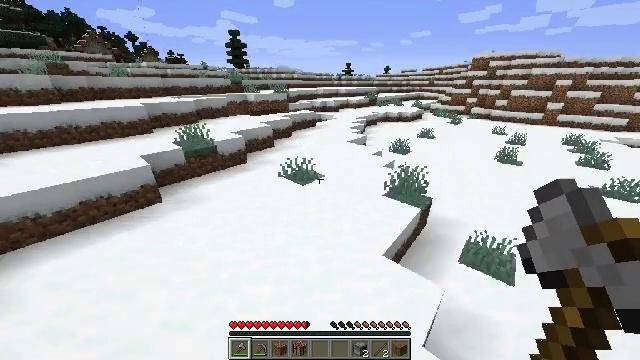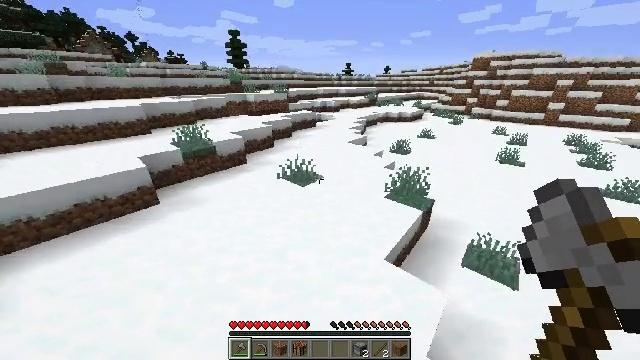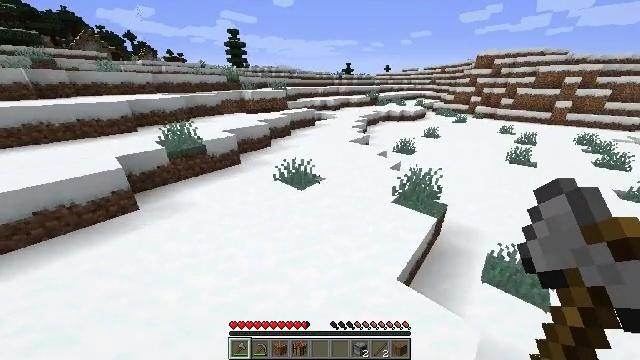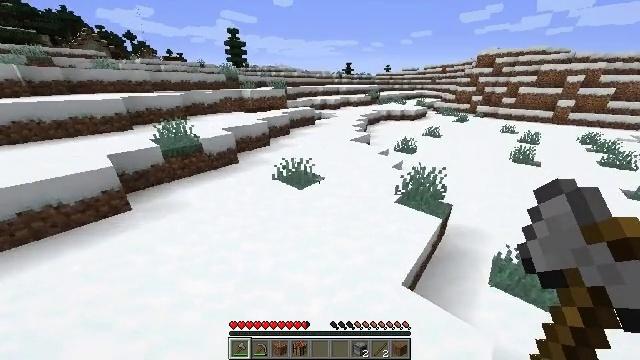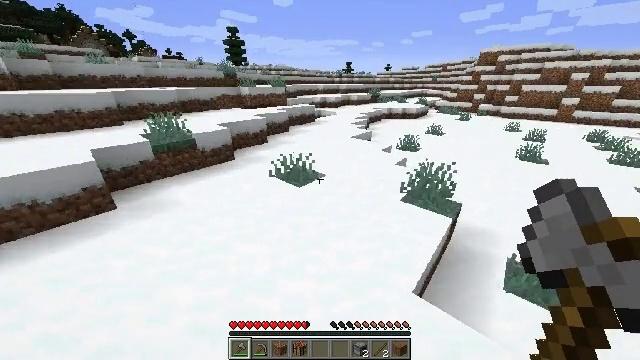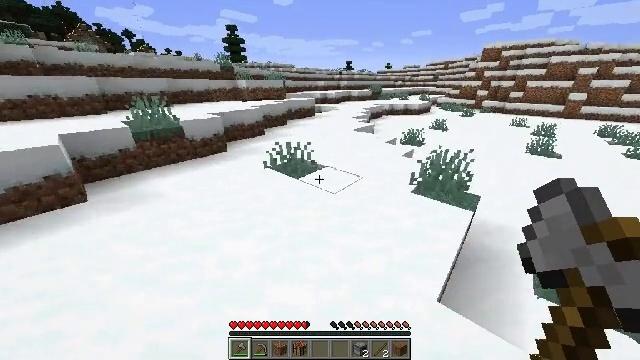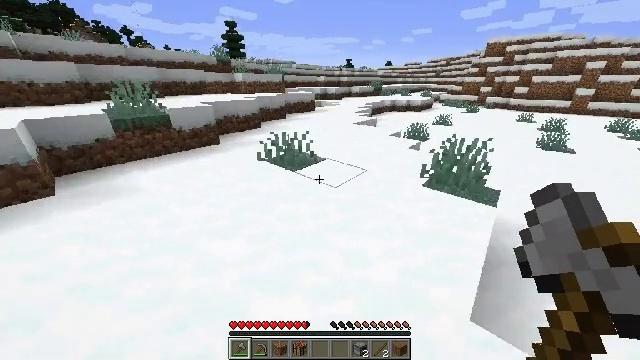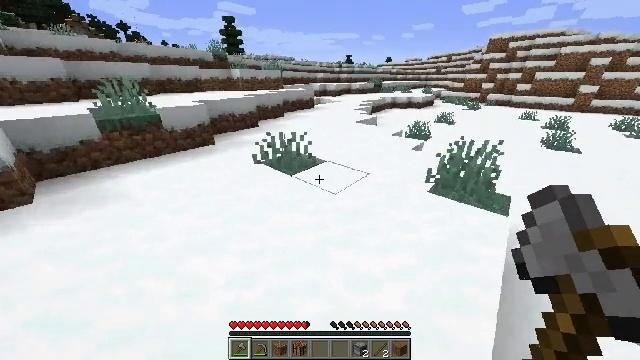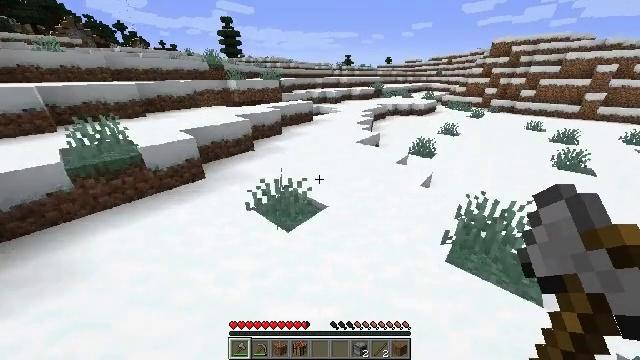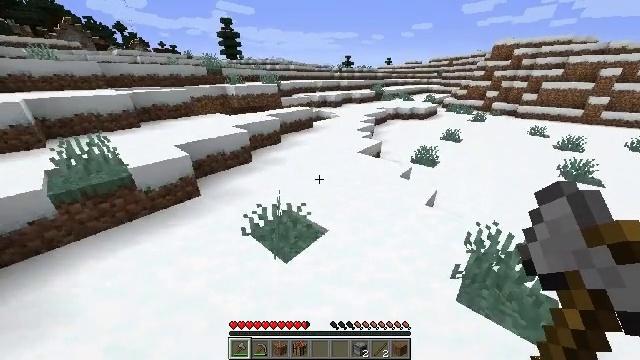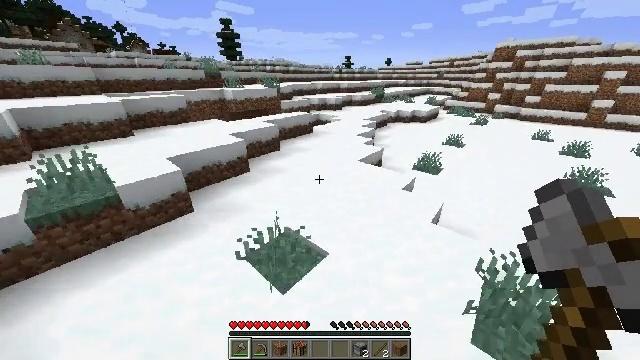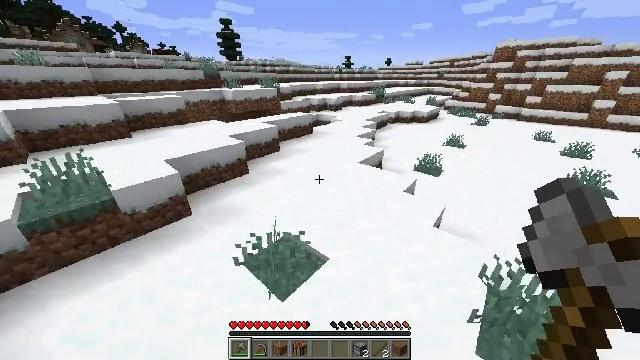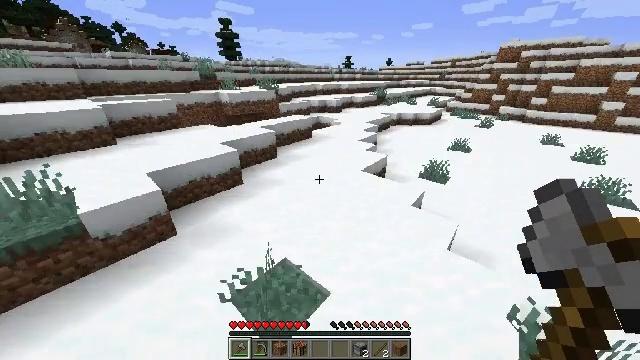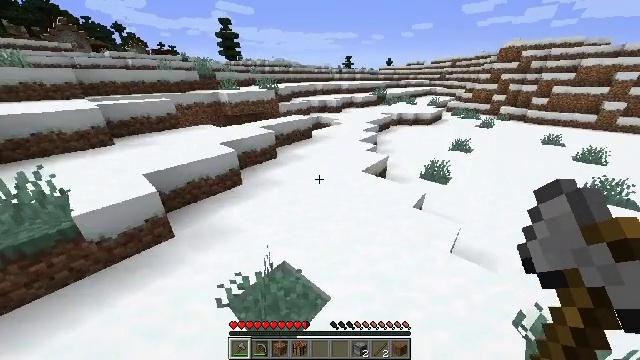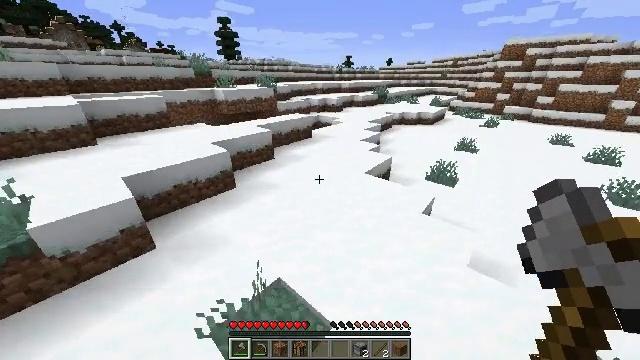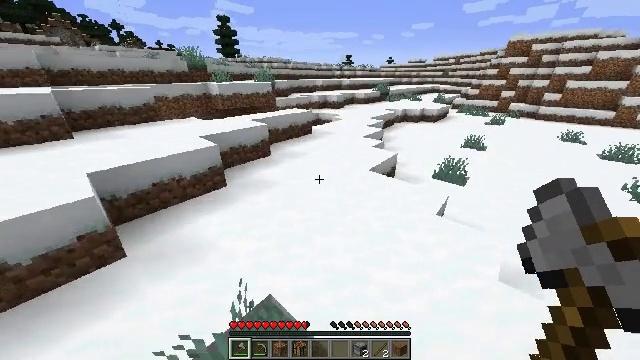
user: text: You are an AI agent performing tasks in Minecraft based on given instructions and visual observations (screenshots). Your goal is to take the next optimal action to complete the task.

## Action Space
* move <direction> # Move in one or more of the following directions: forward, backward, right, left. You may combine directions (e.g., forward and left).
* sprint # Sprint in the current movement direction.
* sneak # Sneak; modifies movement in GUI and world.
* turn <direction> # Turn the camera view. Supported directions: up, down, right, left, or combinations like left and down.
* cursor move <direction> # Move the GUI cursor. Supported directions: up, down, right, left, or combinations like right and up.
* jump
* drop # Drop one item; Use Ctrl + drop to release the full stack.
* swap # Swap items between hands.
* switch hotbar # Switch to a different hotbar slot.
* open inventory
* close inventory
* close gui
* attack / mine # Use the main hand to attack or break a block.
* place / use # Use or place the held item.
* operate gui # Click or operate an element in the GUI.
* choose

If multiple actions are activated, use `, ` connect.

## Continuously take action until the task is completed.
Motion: motion action
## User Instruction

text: Destroy the bookshelf.
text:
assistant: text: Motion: move forward, sprint, jump
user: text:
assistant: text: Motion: move forward, sprint, jump
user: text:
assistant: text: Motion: move forward, sprint, jump
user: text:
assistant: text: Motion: move forward, sprint, jump
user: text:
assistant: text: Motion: move forward, sprint, jump
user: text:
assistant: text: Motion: move forward, sprint, jump
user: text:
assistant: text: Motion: move forward, sprint, jump
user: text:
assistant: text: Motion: move forward, sprint, jump
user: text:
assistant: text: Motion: move forward, sprint, jump
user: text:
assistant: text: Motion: move forward, sprint, jump
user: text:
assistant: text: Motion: move forward, sprint, jump
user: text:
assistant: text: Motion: move forward, sprint, jump
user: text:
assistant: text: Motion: move forward, sprint, jump
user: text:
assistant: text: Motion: move forward, sprint, jump
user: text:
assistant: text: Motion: move forward, sprint, jump
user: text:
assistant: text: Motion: move forward, sprint, jump
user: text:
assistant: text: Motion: move forward, sprint, jump
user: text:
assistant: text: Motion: move forward, sprint, jump
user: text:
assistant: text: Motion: move forward, sprint, jump
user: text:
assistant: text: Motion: move forward, sprint, jump
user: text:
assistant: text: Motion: move forward, sprint, jump
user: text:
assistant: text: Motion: move forward, sprint, turn right, jump
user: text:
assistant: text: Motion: move forward, sprint, turn right and down, jump
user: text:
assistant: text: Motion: move forward, sprint, turn right, jump
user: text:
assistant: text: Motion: move forward, sprint, turn right, jump
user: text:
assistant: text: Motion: move forward, sprint, jump
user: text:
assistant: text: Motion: move forward, sprint, jump
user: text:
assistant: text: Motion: move forward, sprint, jump
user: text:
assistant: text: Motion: move forward, sprint, jump
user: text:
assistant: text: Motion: move forward, sprint, jump